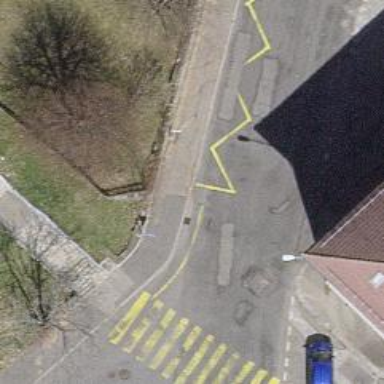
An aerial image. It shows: Bus stop with platform for public transport.